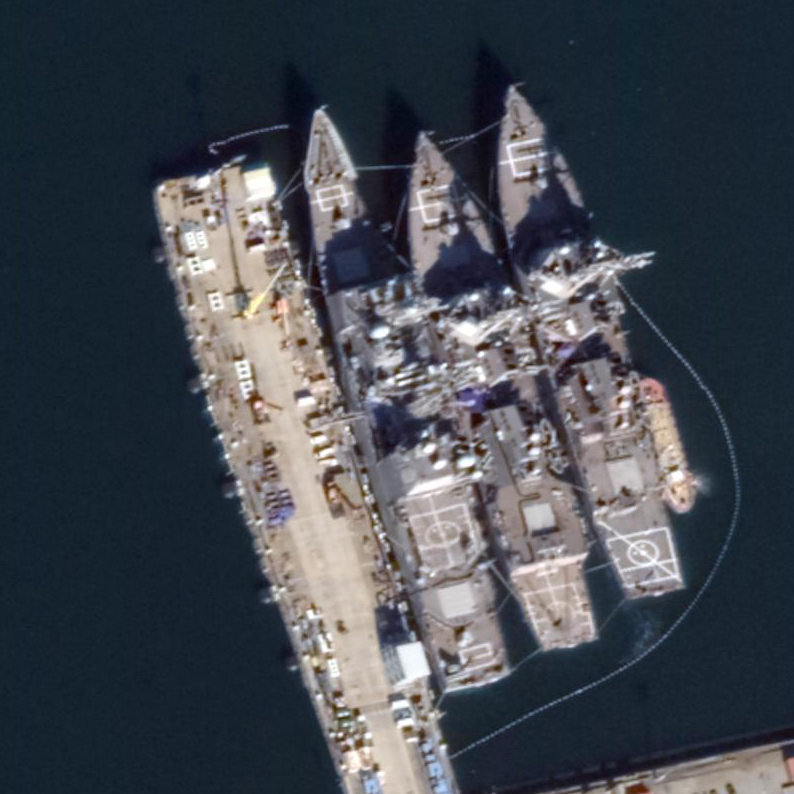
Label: cruiser